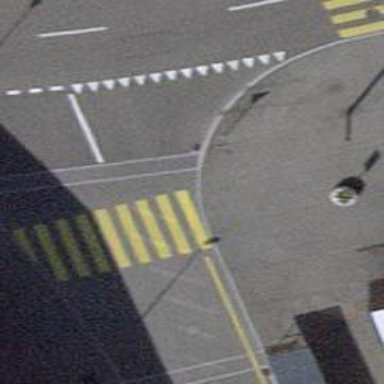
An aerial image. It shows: Zebra crossing on the road.